Aerial crown-view tile of a tropical tree (Barro Colorado Island, Panama), acquired 20241216:
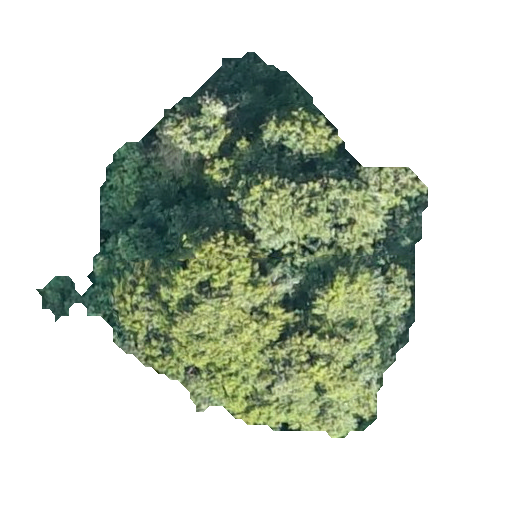
Species: Trichilia tuberculata
GBIF accepted scientific name: Trichilia tuberculata
Crown area: 130.857 m²